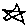
Label: star